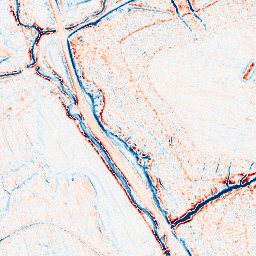
Category: edge_preserving
Decomposition family: anisotropic_diffusion
Decomposition parameters: iterations: 10
kappa: 30
gamma: 0.15
Upsampling method: lanczos
Upsampling parameters: scale: 8
Upsampling scale: 8